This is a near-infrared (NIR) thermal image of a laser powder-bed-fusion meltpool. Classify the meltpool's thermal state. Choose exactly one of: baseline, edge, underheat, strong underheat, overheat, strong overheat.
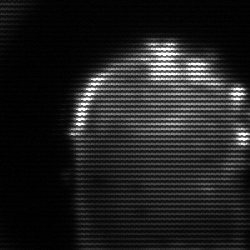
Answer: baseline